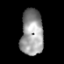
Tissue: prostate
Cell type: T cells
Senescence score: 0.7368
Nuclear area (px): 1009
Mean DAPI intensity: 152.528